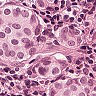
Metastatic tissue present: yes